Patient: sex F, age 56
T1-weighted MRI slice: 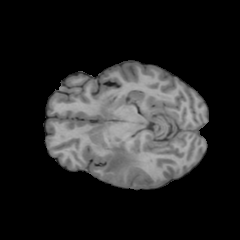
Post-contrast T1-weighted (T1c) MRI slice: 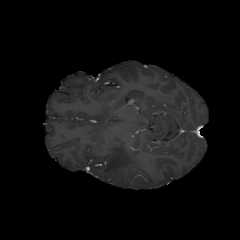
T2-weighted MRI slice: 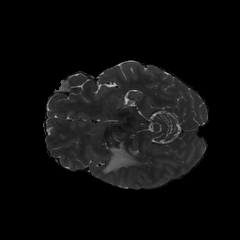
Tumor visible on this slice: yes
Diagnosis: Glioblastoma, IDH-wildtype
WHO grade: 4